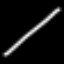
Label: line